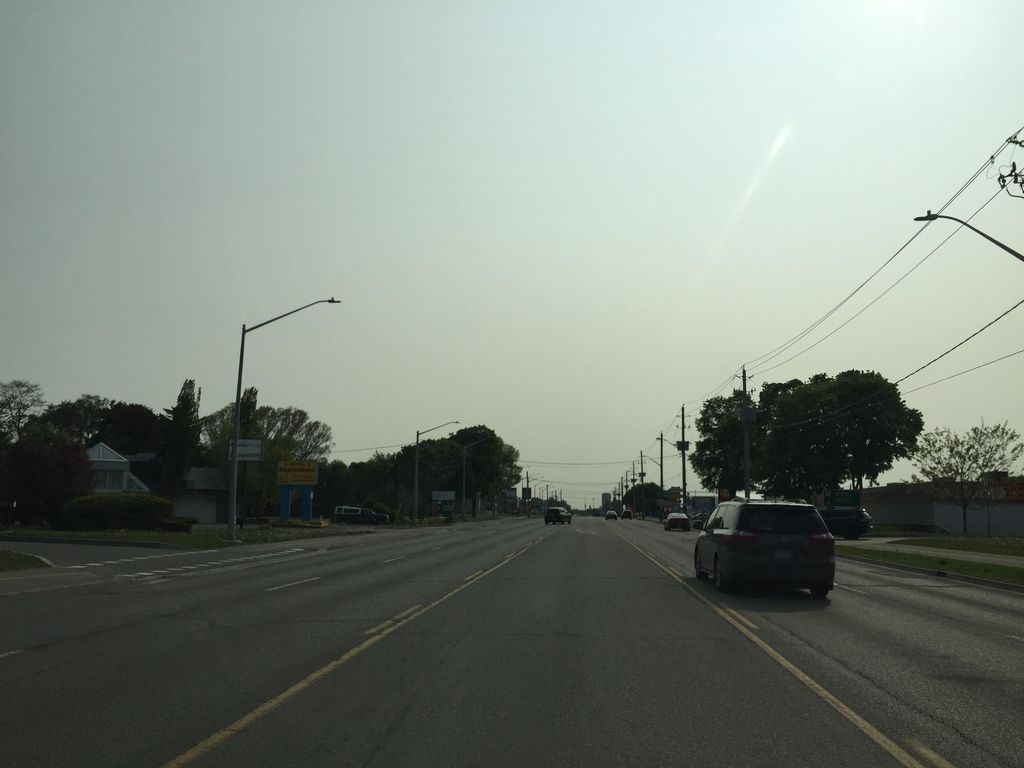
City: kitchener-waterloo